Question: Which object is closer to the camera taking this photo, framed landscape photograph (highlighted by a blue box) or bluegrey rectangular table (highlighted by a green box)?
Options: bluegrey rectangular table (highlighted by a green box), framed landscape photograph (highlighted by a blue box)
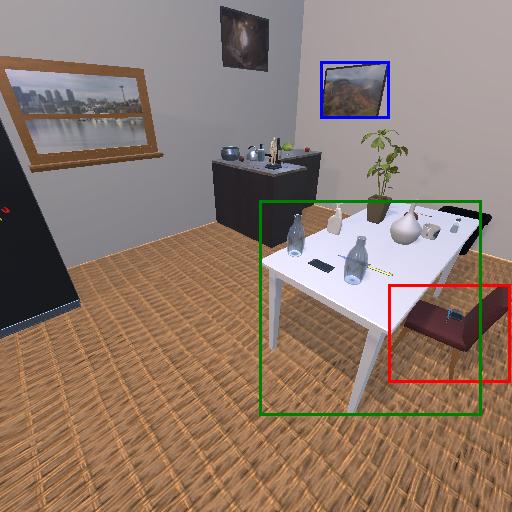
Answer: bluegrey rectangular table (highlighted by a green box)